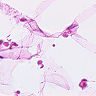
Metastatic tissue present: no